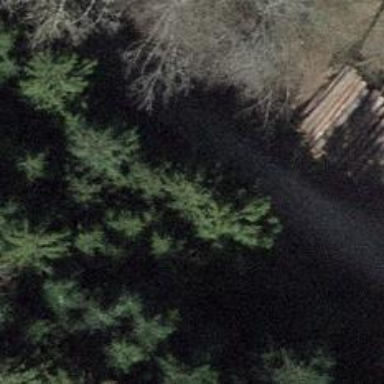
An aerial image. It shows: Bench.